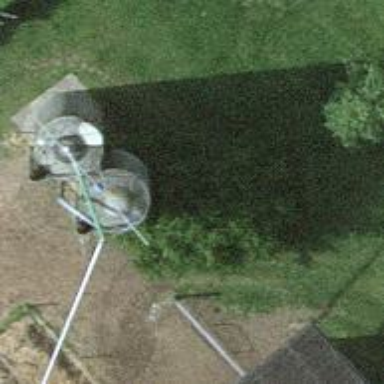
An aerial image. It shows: Silo.